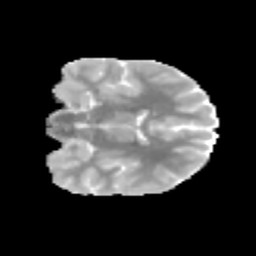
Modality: MD
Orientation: coronal
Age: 13
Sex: male
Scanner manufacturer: siemens
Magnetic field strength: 3 T
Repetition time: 3.8 s
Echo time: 0.07 s